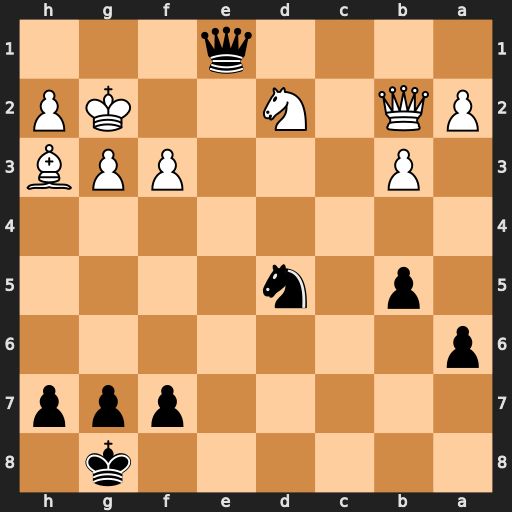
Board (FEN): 6k1/5ppp/p7/1p1n4/8/1P3PPB/PQ1N2KP/4q3
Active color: b
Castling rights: -
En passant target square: -
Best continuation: Ne3#